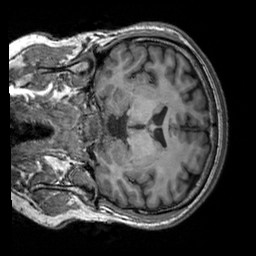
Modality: T1w
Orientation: coronal
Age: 33
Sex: male
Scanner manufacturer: siemens
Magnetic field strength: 3 T
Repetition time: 2.3 s
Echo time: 0.00303 s